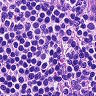
Metastatic tissue present: no